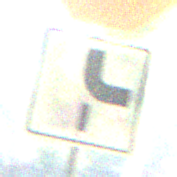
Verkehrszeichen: VerlaufVorfahrtsstrasse10
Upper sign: Stop
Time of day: MorningAfternoon
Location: Outdoor (Nature)
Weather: Clear
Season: NotSpecified
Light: Natural